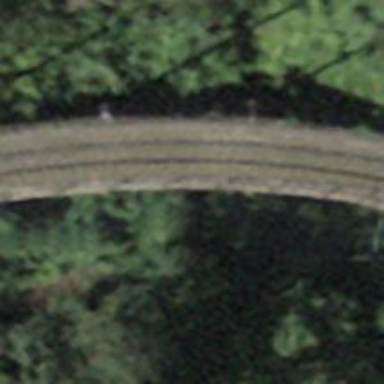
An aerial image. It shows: Narrow-gauge railway bridge with electrified contact line.